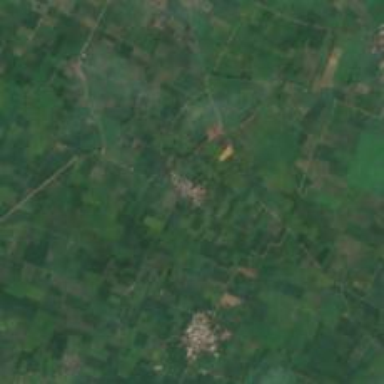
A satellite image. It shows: Small hamlet.